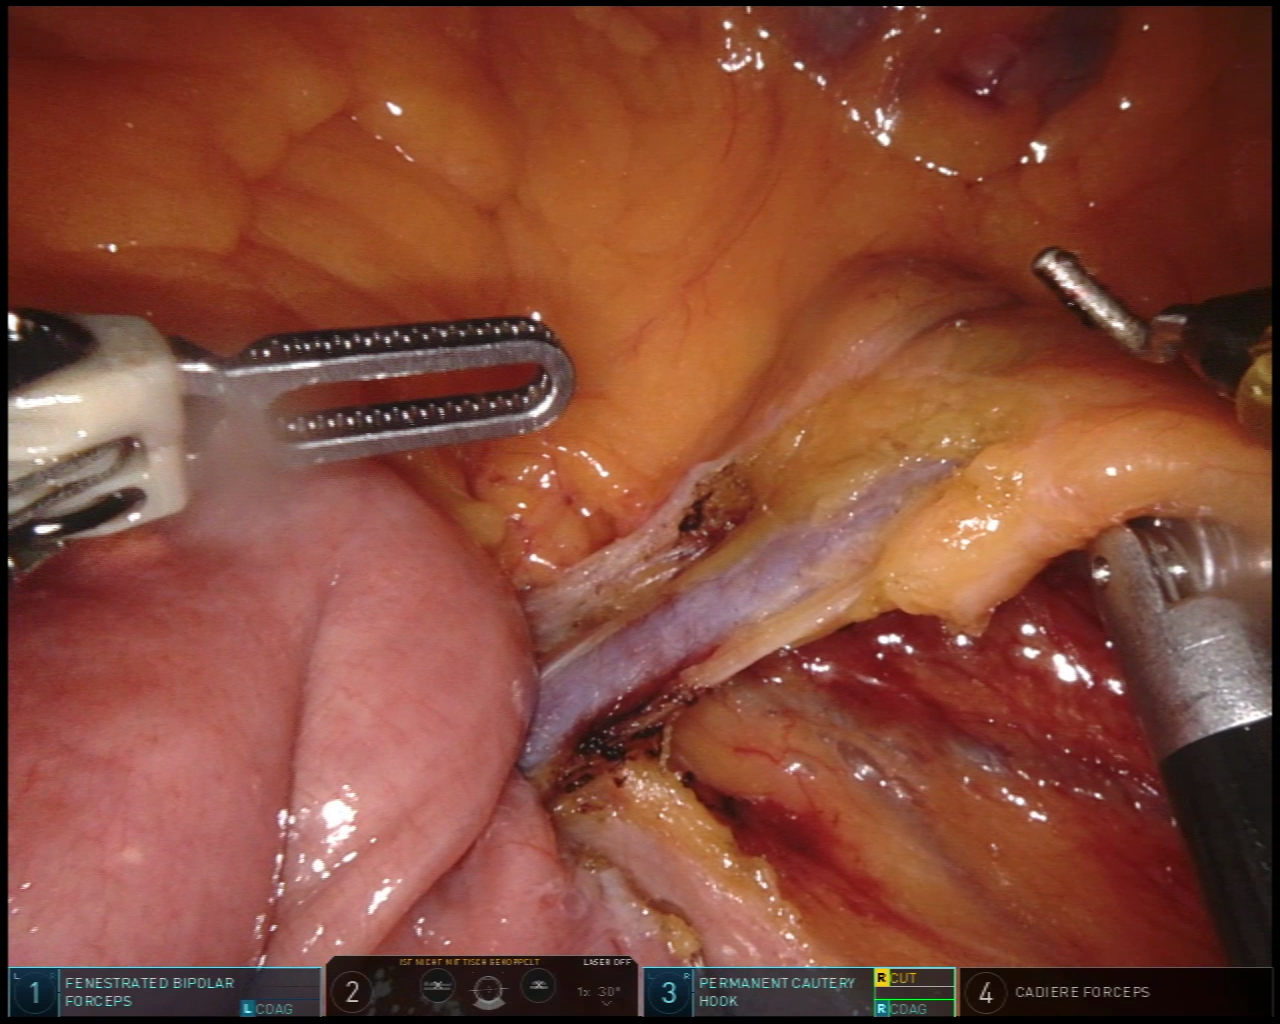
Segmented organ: intestinal_veins
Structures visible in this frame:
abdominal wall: no
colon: no
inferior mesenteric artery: no
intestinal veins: yes
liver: no
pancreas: no
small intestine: yes
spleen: no
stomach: no
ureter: no
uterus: no
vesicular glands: no